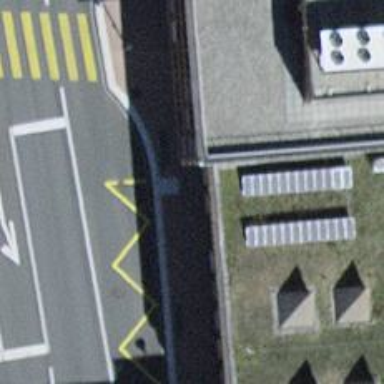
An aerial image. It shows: Bus stop with shelter. It is platform for public transport.